Question: First off I think a picture shows my issue best:

In the picture you can see how the pop up box on my balloons are a mess, and the zoom bar to the left is also hardly there.
I have php generating my map code, and my code looks like this:
'''
<script type="text/javascript" src="http://maps.google.com/maps/api/js?v=3.3&amp;sensor=false"></script>
<div class="span9 space"><div id="map" style="width: 600px; height: 400px;"></div><script type="text/javascript">
var locations = [['21st Amendment Brewery', 37.<PHONE>, -<PHONE>] ,['Allagash Brewing Company', 43.702697, -70.317975] ,['Anheuser-Busch', 38.<PHONE>, -90.208751] ,['Ayinger Brewery', , ] ,['Bass Brewery', 52.<PHONE>, -<PHONE>] ,['Bear Republic Brewery', 38.<PHONE>, -<PHONE>] ,['Boston Beer Company', 42.314449, -71.103365] ,['Boulevard Brewing Company', 39.<PHONE>, -94.<PHONE>] ,['Brasserie des Franches-Montagnes', 47.<PHONE>, 7.<PHONE>] ,['Breckenridge Brewery', 39.723597, -105.000614] ,['Brewery Ommegang', 42.<PHONE>, -74.<PHONE>] ,['Brooklyn Brewery', 40.721535, -73.95745] ,['Brouwerij Artois', 50.<PHONE>, 4.<PHONE>] ,['Brouwerij Huyghe', 50.99832, 3.79404] ,['Buffalo Bills Brewery', 37.<PHONE>, -<PHONE>] ,['Butternuts Beer and Ale', 42.<PHONE>, -75.<PHONE>] ,['Caldera Brewing', 42.184409, -122.663147] ,['Cervecera Cuauhtmoc-Moctezuma', 25.<PHONE>, -<PHONE>] ,['Clipper City Brewing Company', 39.230827, -76.<PHONE>] ,['Coors Brewing Company', 39.759876, -105.219026] ,['Cricket Hill Brewing Company', 40.872566, -74.296359] ,['D.G. Yuengling and Son', 40.<PHONE>, -76.<PHONE>] ,['Dogfish Head Craft Brewery', 38.770622, -75.310893] ,['DuClaw Brewing Company', 39.496656, -76.329843] ,['Erie Brewing Company', 42.111185, -80.112978] ,['Evolution Craft Brewing Company', 38.<PHONE>, -75.<PHONE>] ,['Firestone Walker Brewing Company', 35.595325, -120.693728] ,['Flying Dog Brewery', 39.361926, -77.424677] ,['Fordham Brewing Company', 39.<PHONE>, -75.<PHONE>] ,['Founders Brewing Company', 42.958468, -85.673516] ,['Fulton Brewing Company', 44.<PHONE>, -93.<PHONE>] ,['Goose Island Beer Company', 41.887107, -87.<PHONE>] ,['Gordon Biersch Brewing', 37.354139, -121.89286] ,['Great Divide Brewing Company', 39.753646, -<PHONE>] ,['Green Flash Brewing Company', 32.905722, -117.176517] ,['Grupo Modelo S.A. de C.V.', 19.422447, -99.209758] ,['Guinness', 53.34309, -6.290799] ,['Harpoon Brewery', 43.512997, -72.401527] ,['Heavy Seas', 39.230827, -76.<PHONE>] ,['Heineken International', , ] ,['Hoppin Frog Brewery', 41.<PHONE>, -81.<PHONE>] ,['Jacob Leinenkugel Brewing Company', 44.943321, -91.<PHONE>] ,['Lagunitas Brewing Company', 38.272435, -122.662346] ,['Magic Hat Brewing Company', 44.428405, -73.213148] ,['Maui Brewing Company', 20.972149, -156.677334] ,['Mendocino Brewing Company', 38.<PHONE>, -<PHONE>] ,['MillerCoors Brewing Company', 43.044464, -87.962562] ,['Narragansett Brewing Company', 41.<PHONE>, -71.<PHONE>] ,['New Belgium Brewing', 40.593415, -105.066874] ,['North Coast Brewing Company', 39.446471, -123.806238] ,['Old Dominion Brewing Company', 39.<PHONE>, -75.<PHONE>] ,['Oskar Blues Brewery', 40.139056, -105.121887] ,['Pabst Brewing Company', 29.<PHONE>, -98.<PHONE>] ,['Port Brewing Company', 33.141417, -117.150076] ,['Port City Brewing Company', 38.<PHONE>, -77.<PHONE>] ,['RJ Rockers Brewing Company', 34.948639, -81.935726] ,['Rock Art Brewery', 44.557791, -72.608085] ,['Rogue Ales', 44.620173, -<PHONE>] ,['Schneider Weisse', 48.91755, 11.87451] ,['Scottish & Newcastle Breweries', 55.954155, -3.202774] ,['Shipyard Brewing', 43.<PHONE>, -70.<PHONE>] ,['Sierra Nevada Brewing Company', 39.<PHONE>, -<PHONE>] ,['Sixpoint Craft Ales', 40.<PHONE>, -74.<PHONE>] ,['Sleeman Breweries Ltd.', 43.<PHONE>, -80.<PHONE>] ,['Smuttynose Brewing Co.', 43.032502, -70.<PHONE>] ,['Southern Tier Brewing Company', 42.088931, -79.350342] ,['Spaten-Franziskaner-Brau', 48.14501, 11.55419] ,['Staatliches Hofbrauhaus (Hofbrau Munchen)', 48.<PHONE>, 11.580357] ,['Stone Brewing Company', 33.115682, -117.119552] ,['Stoudts Brewery', 40.<PHONE>, -76.<PHONE>] ,['Surly Brewing Company', 45.04285, -93.324557] ,['The Bronx Brewery', 40.80828, -73.930669] ,['The Duck-Rabbit Craft Brewery', 35.600267, -77.597058] ,['The Lost Abbey', 33.141417, -117.150076] ,['The Saint Louis Brewery', 38.632968, -90.209769] ,['Troegs Brewing Company', 40.304, -76.643519] ,['Unibroue', 45.466125, -73.290924] ,['Union Craft Brewing Company', 39.331938, -76.641971] ,['Victory Brewing Company', 40.<PHONE>, -75.<PHONE>] ,['Wells and Young&#39;s Brewing Company', 52.132011, -0.481523] ,['Weyerbacher Brewing Company', 40.673181, -75.224926] ,['Widmer Brothers Brewing', 45.540795, -122.675594] ,['Yards Brewing Company', 39.962616, -75.136253]
];
var map = new google.maps.Map(document.getElementById('map'), {
zoom: 10,
center: new google.maps.LatLng(-33.92, 151.25),
mapTypeId: google.maps.MapTypeId.ROADMAP
});
var bounds = new google.maps.LatLngBounds();
var infowindow = new google.maps.InfoWindow();
var marker, i;
for (i = 0; i < locations.length; i++) {
var position = new google.maps.LatLng(locations[i][1], locations[i][2]);
marker = new google.maps.Marker({
position: position,
map: map
});
google.maps.event.addListener(marker, 'click', (function(marker, i) {
return function() {
infowindow.setContent(locations[i][0]);
infowindow.open(map, marker);
}
})(marker, i));
bounds.extend(position);
} //end for loop
map.fitBounds(bounds);
</script>
'''
Also you can see I am getting this error message in the chrome console:
Resource interpreted as Image but transferred with MIME type text/html:
I ran into this problem when trying to update my website and bring it into a new template and css I am using. I am using the same function call in both website to produce my map, so I do not understand why its broken on one site and not the other.
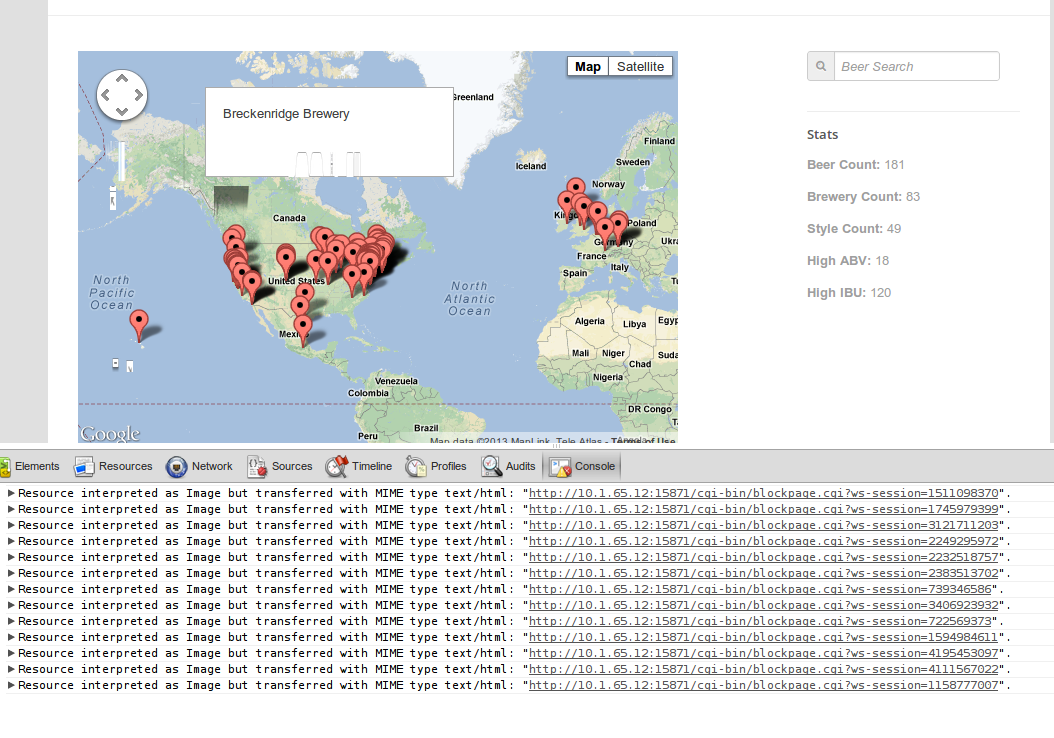
Answer: it has to do with the css styling of 'img'
Bootstrap has a specific style on the 'img' element that messes up Google Maps Image's
Find the style 'img' in your stylesheets and edit it until this doesn't show up anymore.